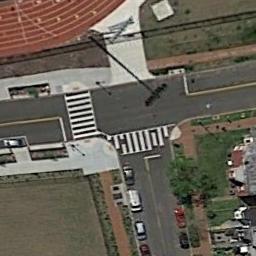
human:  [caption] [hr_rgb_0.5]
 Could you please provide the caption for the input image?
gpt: There are cars at the crossroads .

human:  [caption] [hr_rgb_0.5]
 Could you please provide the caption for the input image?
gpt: An intersection with normal traffic is between some green areas and a ground track field is next to the intersection .

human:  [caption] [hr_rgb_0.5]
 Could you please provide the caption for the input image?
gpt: There are several cars at the intersection .

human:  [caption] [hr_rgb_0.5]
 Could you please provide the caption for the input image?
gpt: There are several vehicles on the road at the intersection, Many buildings and trees around the intersection, And a tennis court by the road .

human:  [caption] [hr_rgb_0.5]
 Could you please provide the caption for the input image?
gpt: There are some lawns around the intersection .